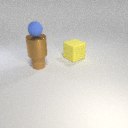
small brown rubber cylinder to the left of large yellow rubber cube